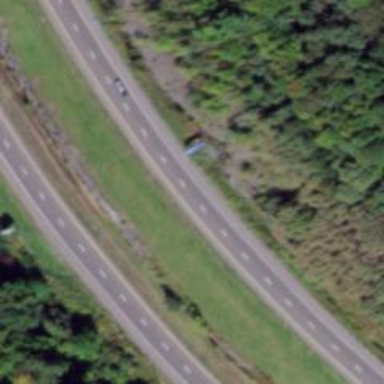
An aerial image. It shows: Asphalt motorway.